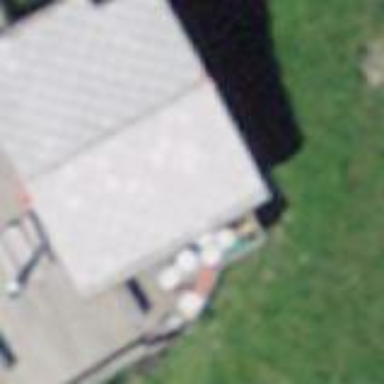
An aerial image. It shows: Bar building.